Interaction volume radius: 5 \u00c5
Interaction volume height: 15 \u00c5
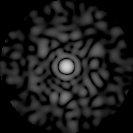
Disorder parameter: 0.8261